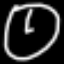
Label: clock